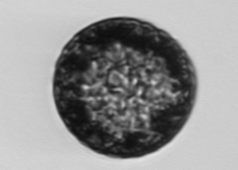
Label: Coscinodiscus